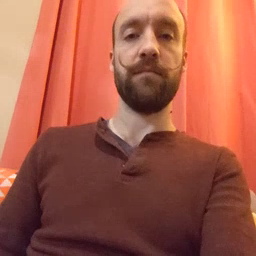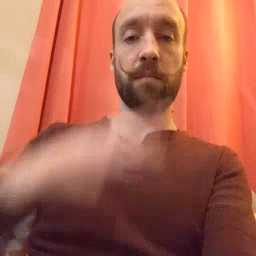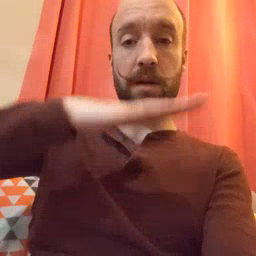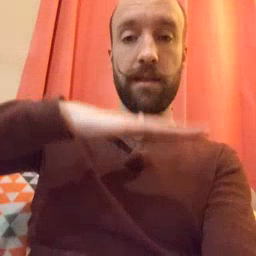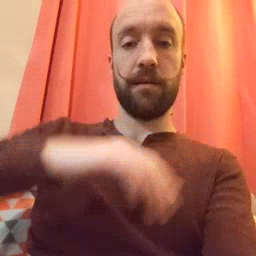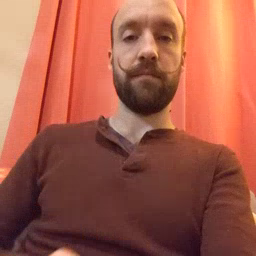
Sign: table